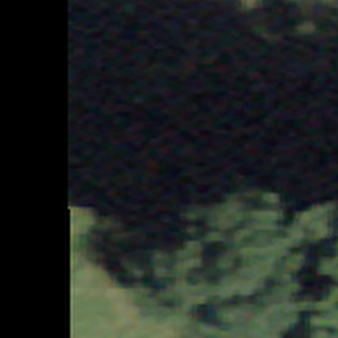
Label: other